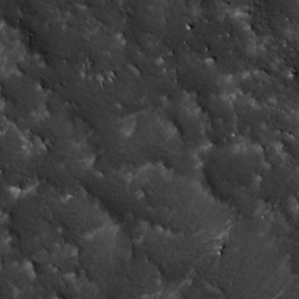
Label: non_frost